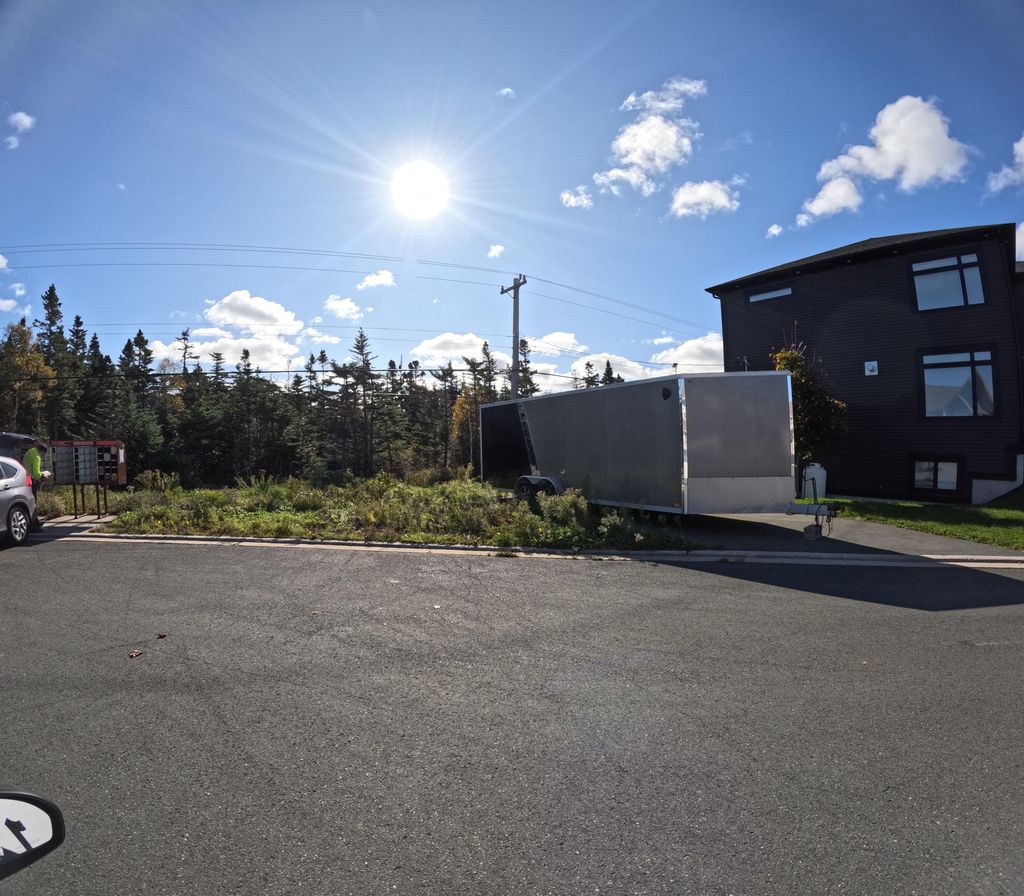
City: st_johns